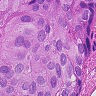
Metastatic tissue present: yes